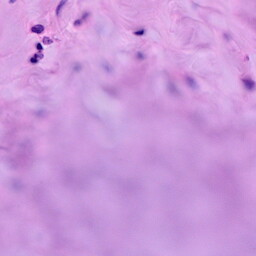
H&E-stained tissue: Breast